Question: I am trying to write a debugger visualizer for a TJSONObject or a TJSONValue. I have most of the visualizer working nicely. The problem I am having is getting a reference to the TJSONObject, or at least to the tostring() value of the TJSONObject.
According to the samples I've seen, as well as the nice post by Jeremy North at <URL>, I should get what I need from the Show method of my IOTADebuggerVisualizerExternalViewer implementation. Specifically, from the Expression, TypeName, and EvalResult string parameters.
From what I understand, Expression is the name of variable being inspected (visualized), TypeName is the classname of the variable, and EvalResult is the default string representation of the variable.
For a simple test I placed a TMemo on my TFrame descendant. From the IOTADebuggerVisualizerExternalViewer.Show method I call the ShowJSONObject method of my TFrame, to which I pass Expression, TypeName, and EvalResult. The relevant code appears here:
'''
function TDebuggerJSONVisualizer.Show(const Expression, TypeName, EvalResult: string;
SuggestedLeft, SuggestedTop: Integer):
IOTADebuggerVisualizerExternalViewerUpdater;
var
AForm: TCustomForm;
AFrame: TJSONViewerFrame;
VisDockForm: INTACustomDockableForm;
begin
VisDockForm := TJSONVisualizerForm.Create(Expression) as INTACustomDockableForm;
AForm := (BorlandIDEServices as INTAServices).CreateDockableForm(VisDockForm);
AForm.Left := SuggestedLeft;
AForm.Top := SuggestedTop;
(VisDockForm as IFrameFormHelper).SetForm(AForm);
AFrame := (VisDockForm as IFrameFormHelper).GetFrame as TJSONViewerFrame;
AFrame.ShowJSONObject(Expression, TypeName, EvalResult);
Result := AFrame as IOTADebuggerVisualizerExternalViewerUpdater;
end;
{ TStringListViewerFrame }
procedure TJSONViewerFrame.ShowJSONObject(const Expression, TypeName,
EvalResult: string);
begin
Memo1.Lines.Add(Expression);
Memo1.Lines.Add(TypeName);
Memo1.Lines.Add(EvalResult);
end;
'''
As you can see, I at this point I am only trying to display the values of these three parameters from my ShowJSONObject method.
Here is a simple TJSONObject that I tried to display using the visualizer:
'''
var
jo: TJSONObject;
begin
jo := TJSONObject.Create;
jo.AddPair('one', 'one');
jo.AddPair('two', TJSONNumber.Create(1)); //a breakpoint here
'''
The result looks like this:

I was hoping that EvalResult would return the tostring representation of the TJSONObject, but it only returned the uninformative (), which is the same thing you see by default in the local variables window.
How do I get either the tostring representation of the TJSONObject for which the visualizer was invoked or a handle to the actual object, so I can deconstruct and display its value?
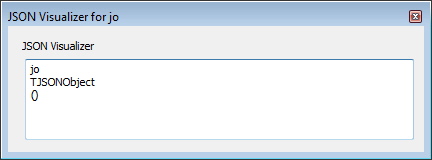
Answer: You need to evaluate your expression (including ToString call) using this procedure (just copied from my own visualizer source so it could use some local variables that are not declared here):
'''
function TJSONViewerFrame.Evaluate(Expression: string): string;
var
CurProcess: IOTAProcess;
CurThread: IOTAThread;
ResultStr: array[0..4095] of Char;
CanModify: Boolean;
ResultAddr, ResultSize, ResultVal: LongWord;
EvalRes: TOTAEvaluateResult;
DebugSvcs: IOTADebuggerServices;
begin
begin
Result := '';
if Supports(BorlandIDEServices, IOTADebuggerServices, DebugSvcs) then
CurProcess := DebugSvcs.CurrentProcess;
if CurProcess <> nil then
begin
CurThread := CurProcess.CurrentThread;
if CurThread <> nil then
begin
EvalRes := CurThread.Evaluate(Expression, @ResultStr, Length(ResultStr),
CanModify, eseAll, '', ResultAddr, ResultSize, ResultVal, '', 0);
case EvalRes of
erOK: Result := ResultStr;
erDeferred:
begin
FCompleted := False;
FDeferredResult := '';
FDeferredError := False;
FNotifierIndex := CurThread.AddNotifier(Self);
while not FCompleted do
DebugSvcs.ProcessDebugEvents;
CurThread.RemoveNotifier(FNotifierIndex);
FNotifierIndex := -1;
if not FDeferredError then
begin
if FDeferredResult <> '' then
Result := FDeferredResult
else
Result := ResultStr;
end;
end;
erBusy:
begin
DebugSvcs.ProcessDebugEvents;
Result := Evaluate(Expression);
end;
end;
end;
end;
end;
end;
'''
So now you can replace your Show function with something like this:
'''
AFrame.ShowJSONObject(Expression, TypeName, Evaluate(Expression + '.ToString'));
'''